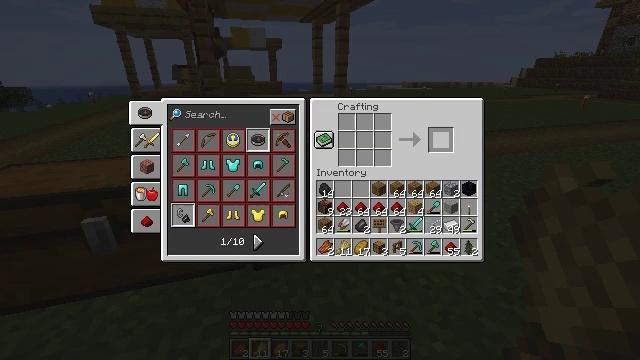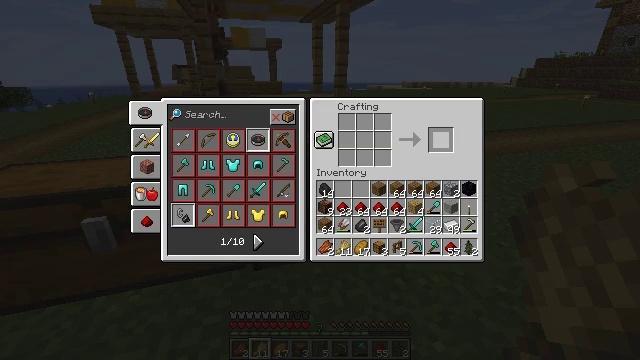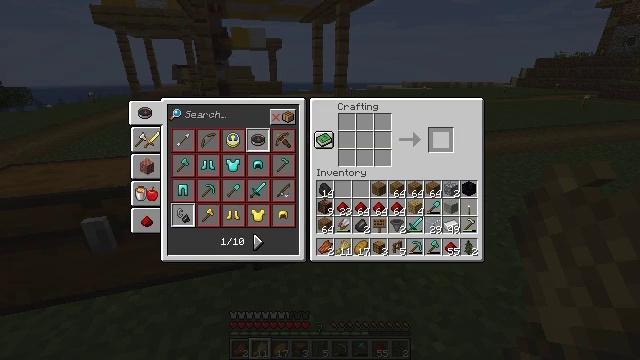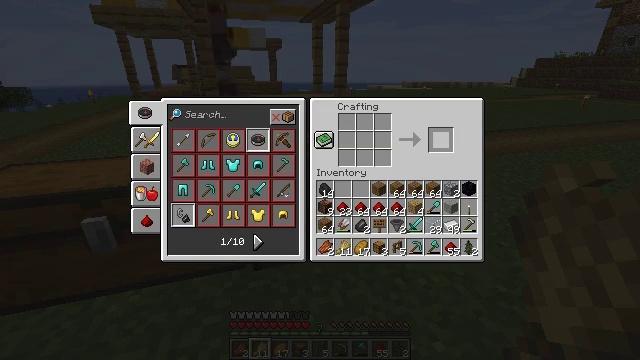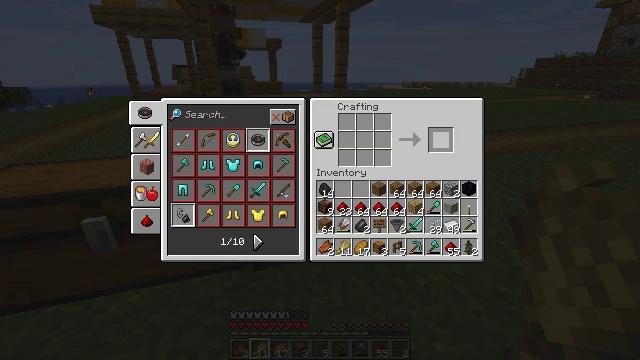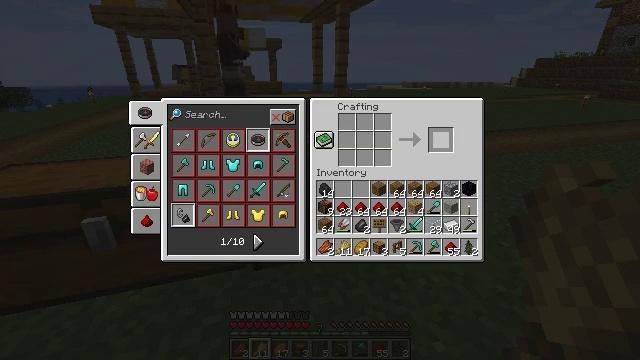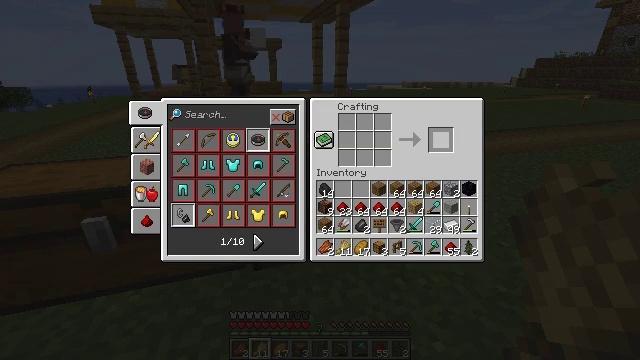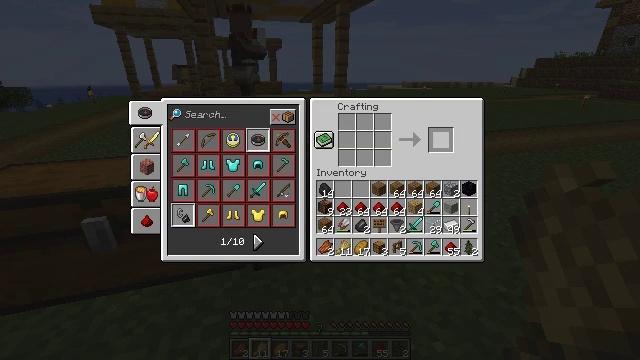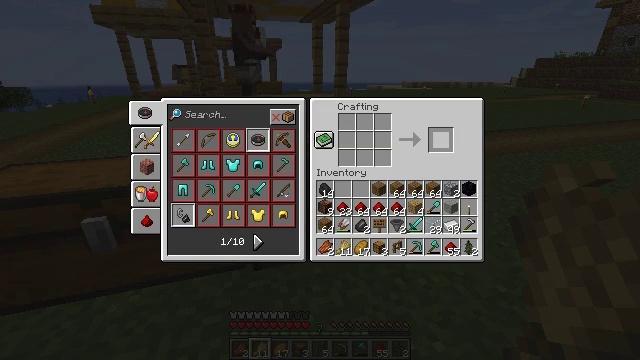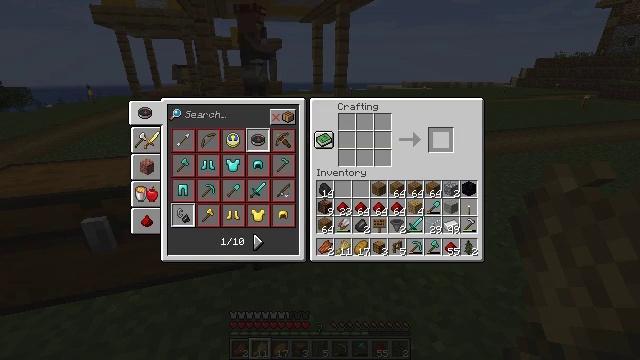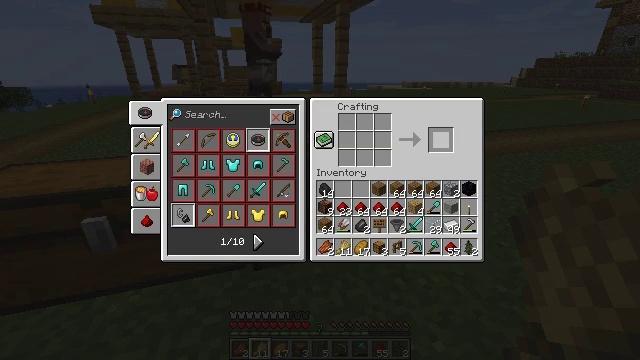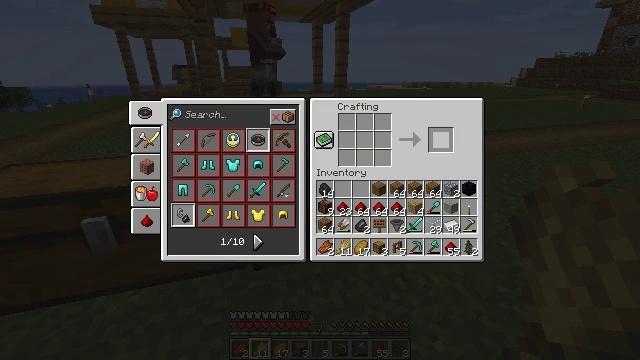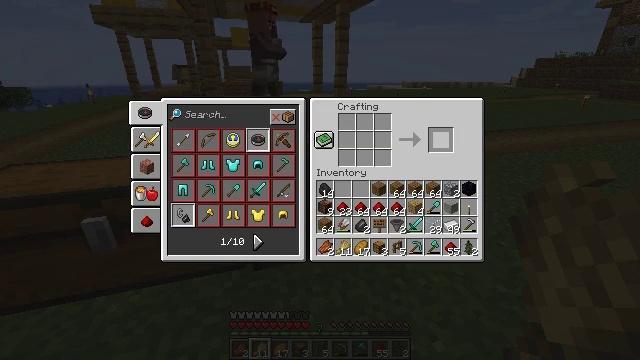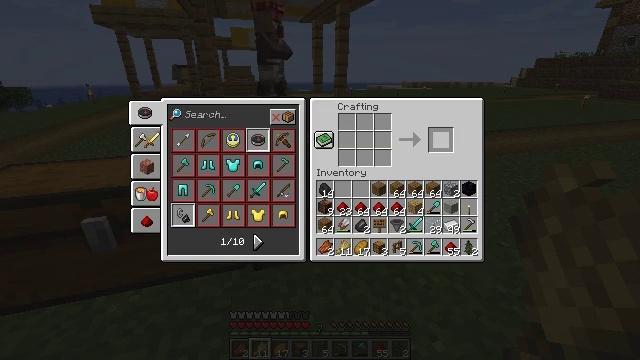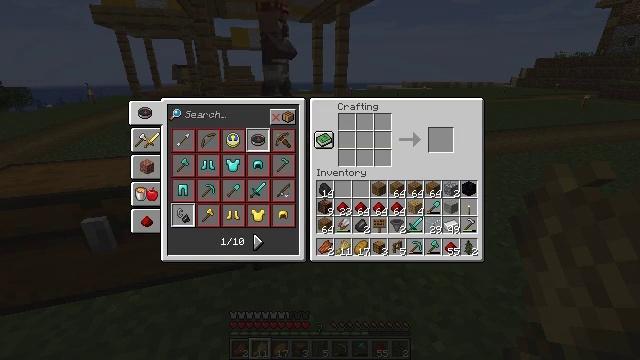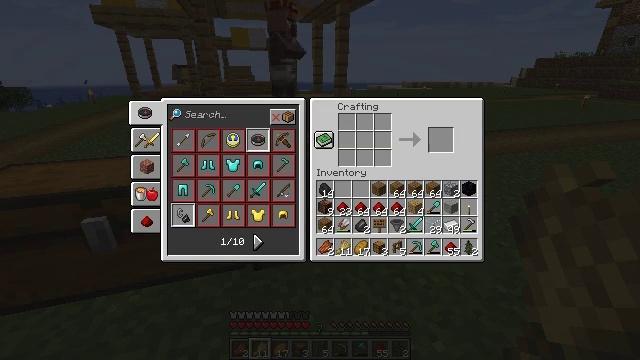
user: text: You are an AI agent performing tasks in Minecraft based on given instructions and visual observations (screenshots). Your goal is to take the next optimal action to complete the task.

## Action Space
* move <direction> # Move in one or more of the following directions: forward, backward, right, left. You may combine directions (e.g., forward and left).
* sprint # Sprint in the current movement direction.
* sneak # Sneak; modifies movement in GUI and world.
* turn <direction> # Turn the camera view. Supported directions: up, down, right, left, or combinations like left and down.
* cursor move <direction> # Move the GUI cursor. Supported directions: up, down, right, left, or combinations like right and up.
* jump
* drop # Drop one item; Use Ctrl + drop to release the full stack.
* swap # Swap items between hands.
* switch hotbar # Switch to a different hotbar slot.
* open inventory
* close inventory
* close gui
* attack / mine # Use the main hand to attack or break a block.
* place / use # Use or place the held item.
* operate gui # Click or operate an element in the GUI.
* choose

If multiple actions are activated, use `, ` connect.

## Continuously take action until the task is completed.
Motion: motion action
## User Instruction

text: Create a note block in the crafting table.
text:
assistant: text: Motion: sneak, cursor move right, open gui
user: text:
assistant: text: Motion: sneak
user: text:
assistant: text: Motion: sneak
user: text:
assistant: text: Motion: sneak
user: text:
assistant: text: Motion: sneak
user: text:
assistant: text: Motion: sneak
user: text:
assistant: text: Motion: sneak
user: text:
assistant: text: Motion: sneak
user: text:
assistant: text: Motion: sneak
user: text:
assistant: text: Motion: sneak
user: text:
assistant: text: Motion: sneak
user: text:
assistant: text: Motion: no_op
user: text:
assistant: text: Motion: no_op
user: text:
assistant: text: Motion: cursor move left
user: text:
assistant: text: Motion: no_op
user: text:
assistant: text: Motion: no_op
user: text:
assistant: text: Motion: no_op
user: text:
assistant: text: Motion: no_op
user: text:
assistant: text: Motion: cursor move left
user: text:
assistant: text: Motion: cursor move left
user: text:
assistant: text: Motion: cursor move left
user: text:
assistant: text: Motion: cursor move left
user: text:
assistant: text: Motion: cursor move left
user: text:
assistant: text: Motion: no_op
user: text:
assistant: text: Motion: no_op
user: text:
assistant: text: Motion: cursor move left and up
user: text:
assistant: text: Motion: cursor move left and up
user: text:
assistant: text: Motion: cursor move left
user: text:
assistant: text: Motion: no_op
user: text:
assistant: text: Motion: no_op